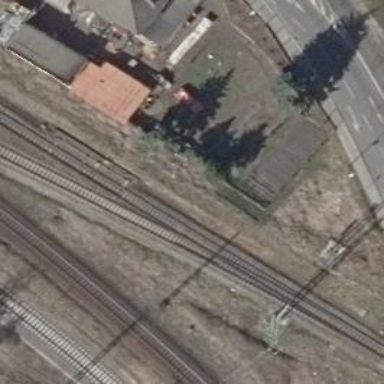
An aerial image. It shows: Railway with electrified contact lines.